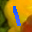
Label: 1